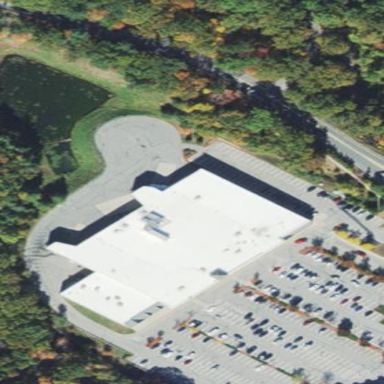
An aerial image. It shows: Supermarket building.